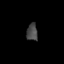
Tissue: prostate
Cell type: Myeloid cells
Senescence score: 0.2977
Nuclear area (px): 186
Mean DAPI intensity: 71.134